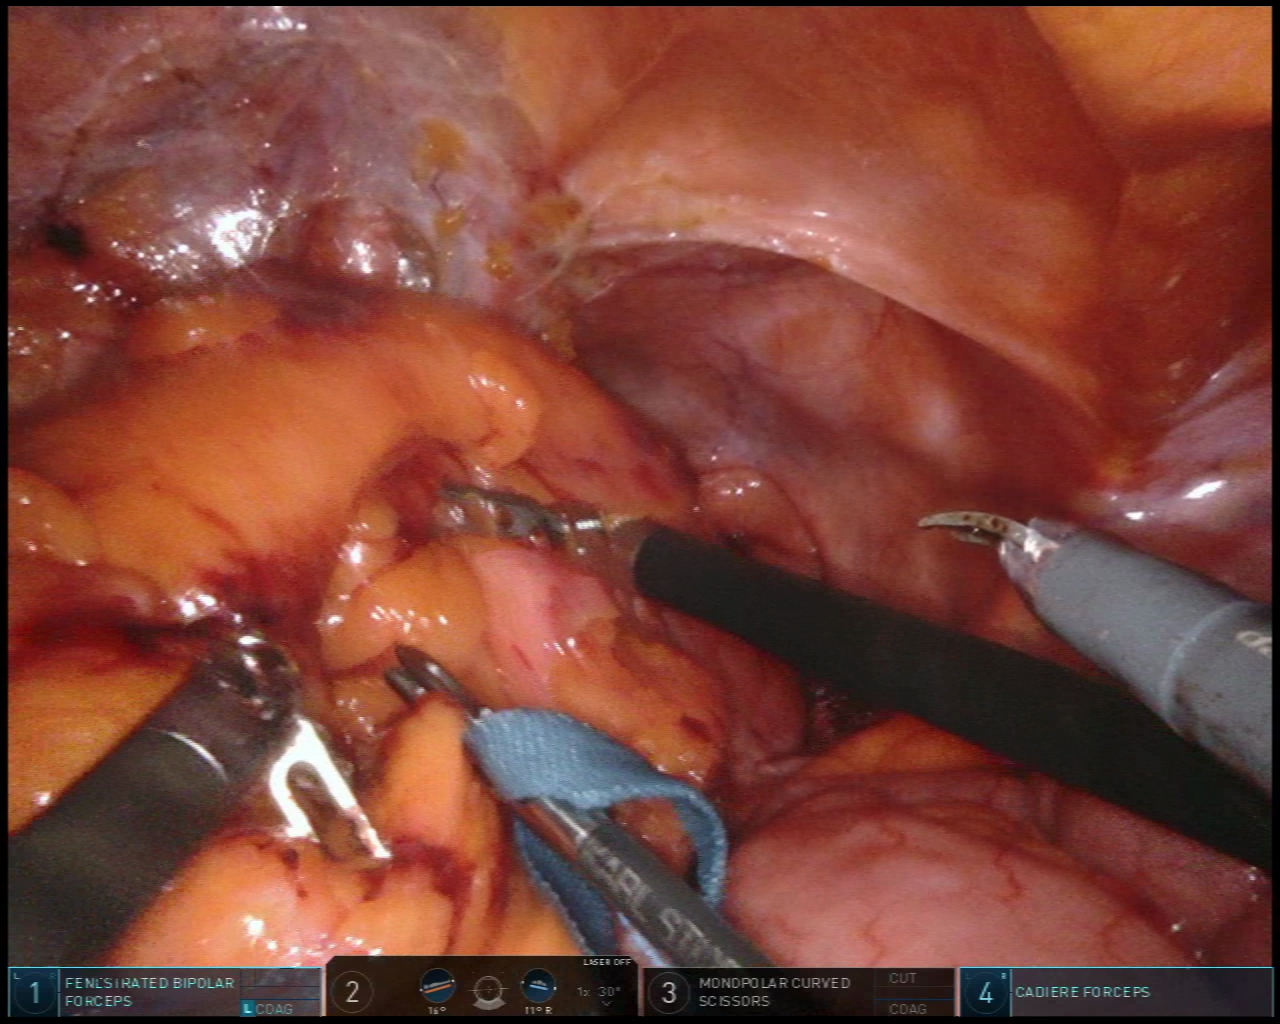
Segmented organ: colon
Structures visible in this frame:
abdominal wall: yes
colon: yes
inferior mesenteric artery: no
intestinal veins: no
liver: no
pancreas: no
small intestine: yes
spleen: no
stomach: no
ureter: no
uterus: no
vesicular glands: no